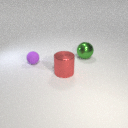
small purple rubber sphere behind large red metal cylinder